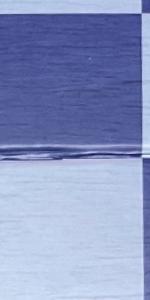
Label: Empty